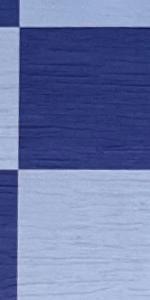
Label: Empty